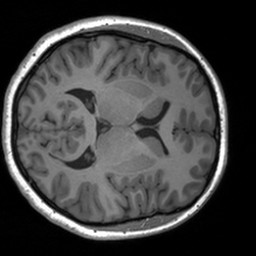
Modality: T1w
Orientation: axial
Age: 19
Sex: female
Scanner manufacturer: siemens
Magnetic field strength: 3 T
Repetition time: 1.9 s
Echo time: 0.00226 s